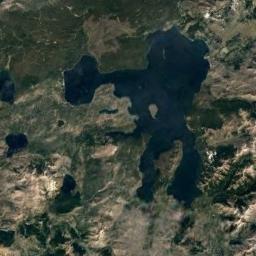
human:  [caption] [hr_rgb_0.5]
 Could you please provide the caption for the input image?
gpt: The ground is uneven around the lake .

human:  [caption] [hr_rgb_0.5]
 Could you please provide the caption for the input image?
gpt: The lake is large in area .

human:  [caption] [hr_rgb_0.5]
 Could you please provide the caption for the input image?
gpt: An irregularly shaped blue lake is surrounded by mountains with green vegetation .

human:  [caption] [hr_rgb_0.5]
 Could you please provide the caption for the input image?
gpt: Some lakes of different sizes lie in a mountainous area covered with some vegetation and the water is dark blue .

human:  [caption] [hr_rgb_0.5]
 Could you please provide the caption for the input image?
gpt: There are green forests and brown bare land around the lake .